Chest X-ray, AP view. Patient: 37 years old, sex M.
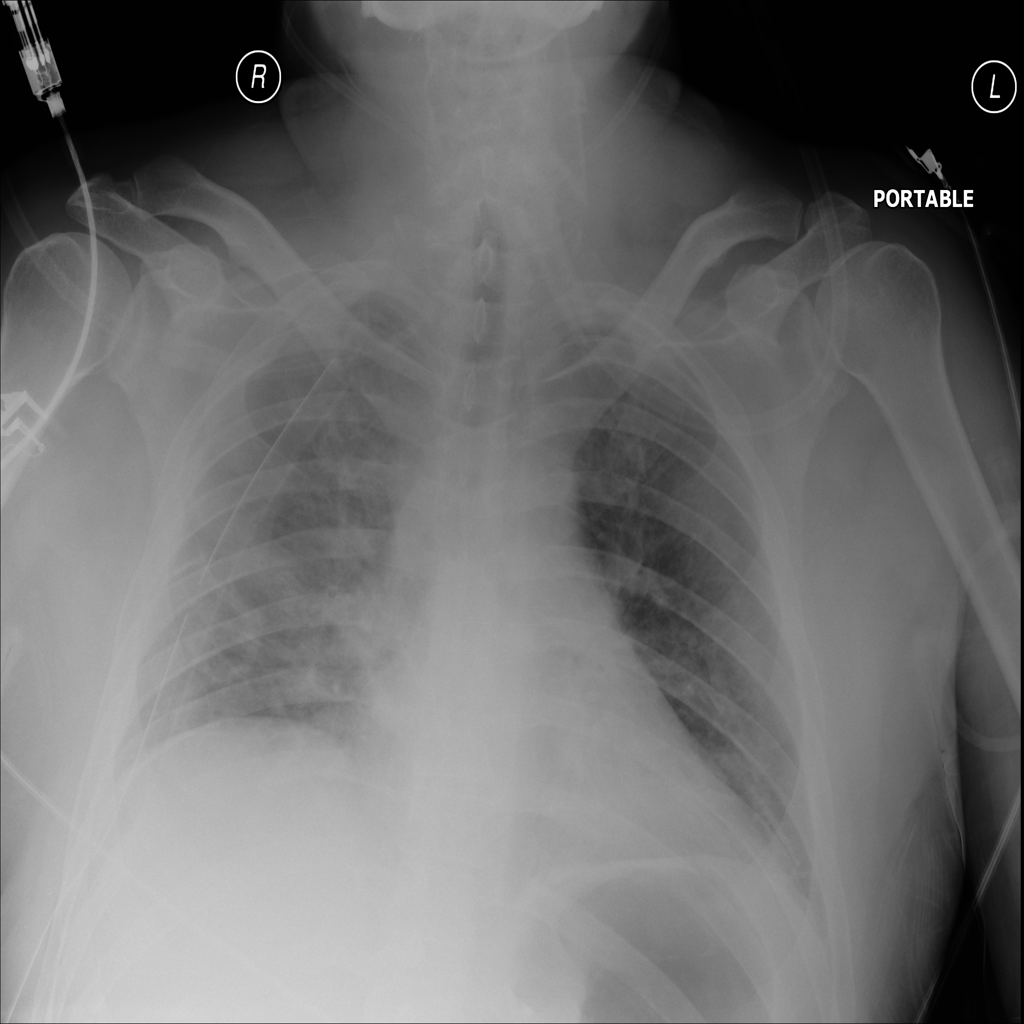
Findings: No Finding